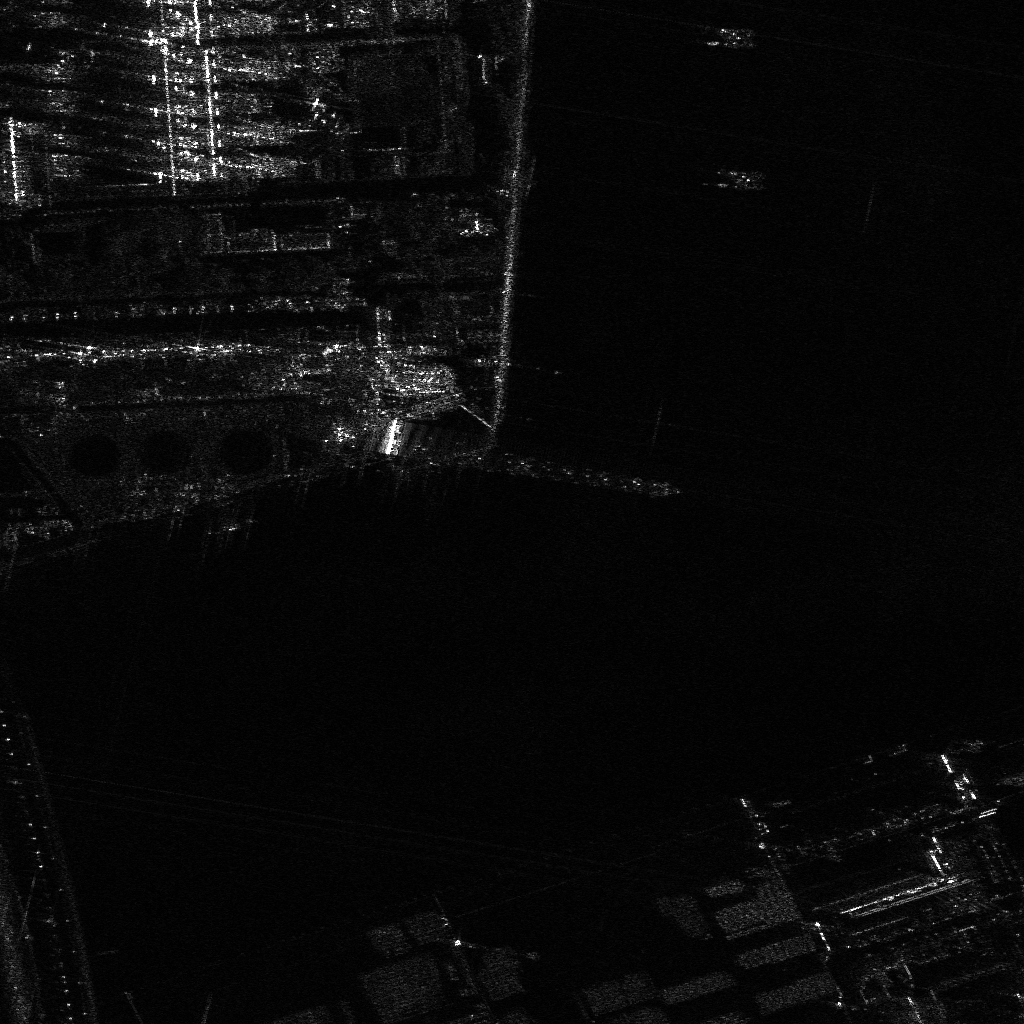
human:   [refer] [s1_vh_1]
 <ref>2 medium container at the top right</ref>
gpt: <box>[[68, 2, 73, 4, 7], [69, 16, 74, 19, 7]]</box>